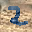
Label: 2